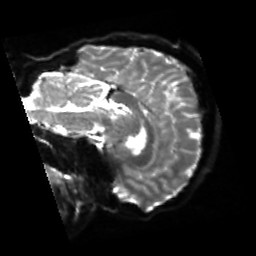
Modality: sbref
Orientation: sagittal
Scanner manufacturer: siemens
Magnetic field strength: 3 T
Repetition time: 4 s
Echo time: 0.0594 s